Question: Lots of answers around this exception, but genuinely, I understand the reason and how to fix, but can't find the root cause, so please read before assuming it's a duplicate. Thanks in advance.
As the documentation says:
<URL>
An ArrayIndexOutOfBoundsException is ""
That's fairly self explanatory, however, I am getting this exception, without any further information. No class name, no line number, just the exception.
'Exception in thread "JavaFX Application Thread" java.lang.ArrayIndexOutOfBoundsException'

This just loops and loops until I kill the program.
I am more than happy to start trying to show bits of code to give a fully verifiable example etc. However...
## My question at this stage is:
Is there any way I can ensure than all my exception are printed out into the output with the respective line numbers?
Some things I have already tried:
- Try catches around the suspect loops and array assignments etc. to no avail.- Attempted to set up Error Handling across the app (using the accepted answer in here: <URL>, but when I replicated the error, I got even less information.
## Further information about issue:
- The array is created based of a PDF document. The number of pages in this document are counted, and the array is given the number of pages as it's length. Then, each page is set, using it's page number - 1 (which starts from 0, and for example, goes up to 200 when there are 201 pages.- This array is then used to display the same number of panels as there are pages within a tab, in a scrollpane. Once they are created, this functionality never runs again.- This all works fine, initially.- When scrolling up and down, the panels have a buffered image of the page added to it's label graphic. This all works fine, scroll up, scrolling down, dragging the thumb etc.- However, when zooming in and out (basically resizing the panels created by each array element), after several (over 15/20) times of clicking the buttons to do this, which fire off the same functionality as when scrolling up and down after resizing the panels, eventually I get this exception.- So, initially, it's all working, all the array has been created, it has a specific number of elements, I can see that it is working when scrolling up and down, I can see that the number of pages and number of loops through the components in a foreach (eg. 'for(Node n: parentNode.getChildrenUnmodifiable()){}') are the same / as expected.- In this loop, I am specifically getting elements from the array using the page number - 1 as it was created. This never goes above the length of the array and never equals -1 (as it starts from 1, so first iteration is 0).- Before the arrays are used, or assigned too.. I check that:
'if ((array.length > 0) && (array.length == numberOfPagesInDocument) && (counter < numberOfPagesInDocument)) {}'
- This ensures that the array has elements, and that the length is the same number of pages as in the document as the array size shoudl always be the same as the number of pages in the document, and obviously, works until I have spammed the zoom in or out buttons many times.- This is the only Array that is in use in the app at this point, others have already been created, used and there functionallity is not ran at this time, but I'm struggling to see how this can be causing the error. - A small part of me feels like, as it on sperate threads when calling zoom in etc or scrolling etc. that too many threads are muddying the pot, but that's just an assumption from me grasping at straws a little bit.
Any help would be appreciated and thank you in advance, and if everyone is at a loss, I will work at being able to provide further information and examples of the code.
## Edit:
The issue I am having is with:
'Bounds childBounds = child.localToScene(child.getBoundsInLocal());'
'''
The task failed with the following exception:
java.lang.ArrayIndexOutOfBoundsException: -1
at java.util.ArrayList.elementData(ArrayList.java:422)
at java.util.ArrayList.get(ArrayList.java:435)
at com.sun.javafx.collections.ObservableListWrapper.get(ObservableListWrapper.java:89)
at com.sun.javafx.collections.VetoableListDecorator.get(VetoableListDecorator.java:306)
at javafx.scene.Parent.updateCachedBounds(Parent.java:1591)
at javafx.scene.Parent.recomputeBounds(Parent.java:1535)
at javafx.scene.Parent.impl_computeGeomBounds(Parent.java:1388)
at javafx.scene.layout.Region.impl_computeGeomBounds(Region.java:3078)
at javafx.scene.Node.updateGeomBounds(Node.java:3577)
at javafx.scene.Node.getGeomBounds(Node.java:3530)
at javafx.scene.Node.getLocalBounds(Node.java:3478)
at javafx.scene.Node$MiscProperties$2.computeBounds(Node.java:6472)
at javafx.scene.Node$LazyBoundsProperty.get(Node.java:9306)
at javafx.scene.Node$LazyBoundsProperty.get(Node.java:9276)
at javafx.scene.Node.getBoundsInLocal(Node.java:3156)
at tdiesfxml.Utility$3.call(Utility.java:252)
at tdiesfxml.Utility$3.call(Utility.java:235)
at javafx.concurrent.Task$TaskCallable.call(Task.java:1423)
at java.util.concurrent.FutureTask.run(FutureTask.java:266)
at java.lang.Thread.run(Thread.java:748)
'''
These are 'Bounds' though, so a little perplexed as to why this is throwing the Exception that I am getting.
I am now researching this issue, not sure what to do with this questions as it's evolved a bit, but I will add my findings here, and if anyone has an idea why Bounds throw this Exception I would be greatly appreciative.
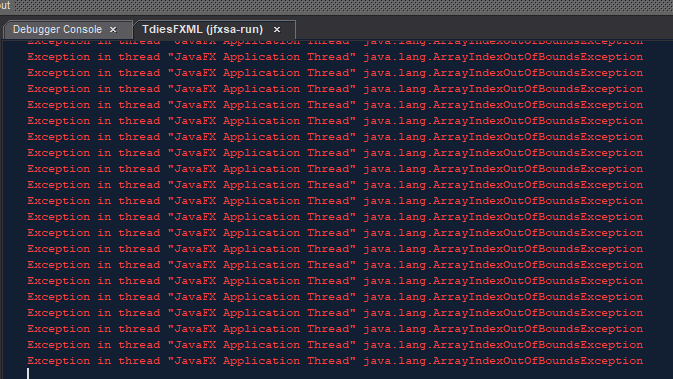
Answer: Based on that stack trace, the problem is you're accessing and/or modifying the GUI from a background thread.
'''
java.lang.ArrayIndexOutOfBoundsException: -1
at java.util.ArrayList.elementData(ArrayList.java:422)
at java.util.ArrayList.get(ArrayList.java:435)
at com.sun.javafx.collections.ObservableListWrapper.get(ObservableListWrapper.java:89)
at com.sun.javafx.collections.VetoableListDecorator.get(VetoableListDecorator.java:306)
at javafx.scene.Parent.updateCachedBounds(Parent.java:1591)
at javafx.scene.Parent.recomputeBounds(Parent.java:1535)
at javafx.scene.Parent.impl_computeGeomBounds(Parent.java:1388)
at javafx.scene.layout.Region.impl_computeGeomBounds(Region.java:3078)
at javafx.scene.Node.updateGeomBounds(Node.java:3577)
at javafx.scene.Node.getGeomBounds(Node.java:3530)
at javafx.scene.Node.getLocalBounds(Node.java:3478)
at javafx.scene.Node$MiscProperties$2.computeBounds(Node.java:6472)
at javafx.scene.Node$LazyBoundsProperty.get(Node.java:9306)
at javafx.scene.Node$LazyBoundsProperty.get(Node.java:9276)
at javafx.scene.Node.getBoundsInLocal(Node.java:3156)
at tdiesfxml.Utility$3.call(Utility.java:252) // HERE
at tdiesfxml.Utility$3.call(Utility.java:235) // HERE
at javafx.concurrent.Task$TaskCallable.call(Task.java:1423) // HERE
at java.util.concurrent.FutureTask.run(FutureTask.java:266) // HERE
at java.lang.Thread.run(Thread.java:748)
'''
The lines marked with '// HERE' indicate the code is an implementation of 'javafx.concurrent.Task'. Inside the 'call' method of this 'Task' you call 'Node.getBoundsLocal' which shows you accessing the GUI from a class primarily meant for background execution.
JavaFX, like most UI toolkits, is single-threaded. You must never interact with a live scene-graph on a background thread; you must be on the . If you need information from the UI while on a background thread you can use 'Platform.runLater' with something like 'CompletableFuture' (see <URL>.